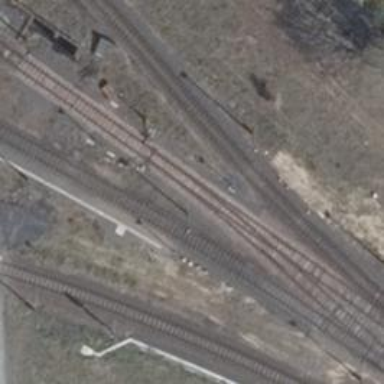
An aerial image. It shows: Railway spur service.